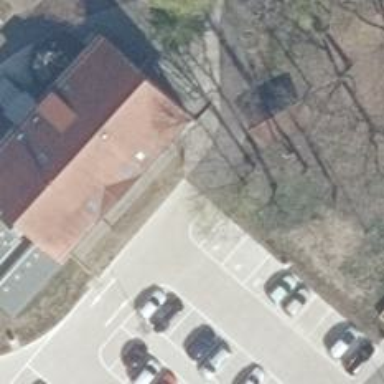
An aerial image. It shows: Road serving as parking aisle.